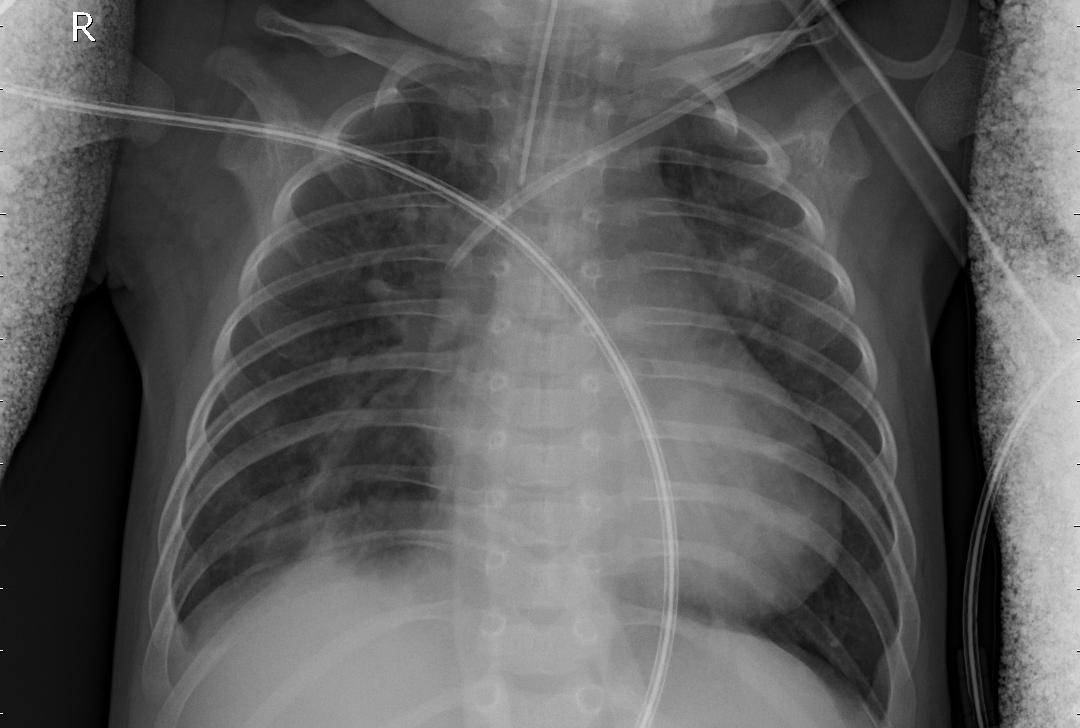
Diagnosis: PNEUMONIA